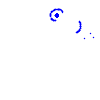
Particle: proton